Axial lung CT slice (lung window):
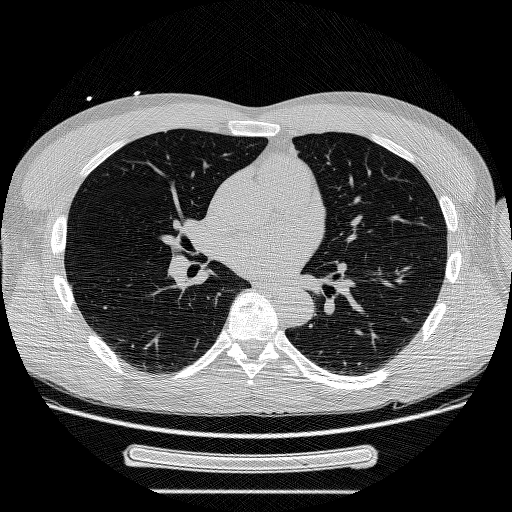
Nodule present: no